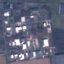
Land use / land cover class: Industrial